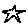
Label: star